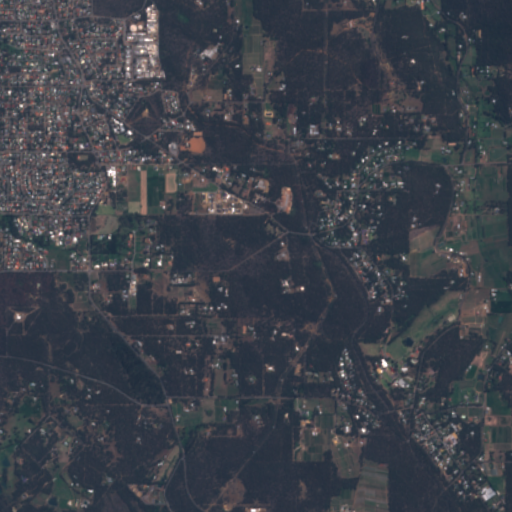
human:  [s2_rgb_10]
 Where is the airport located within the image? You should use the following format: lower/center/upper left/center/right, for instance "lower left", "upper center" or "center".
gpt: There is no airport in the image.